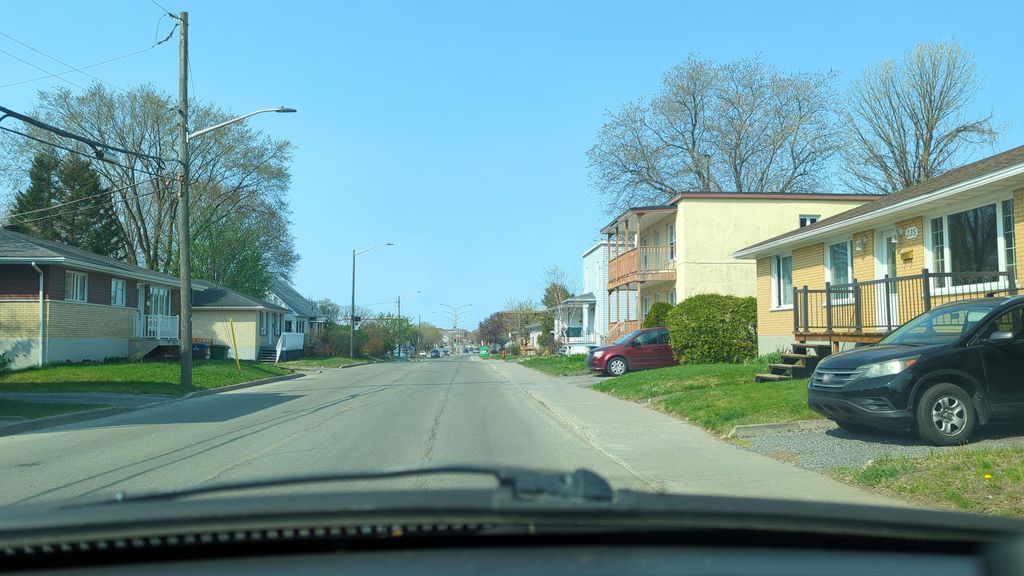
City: quebec_city